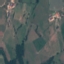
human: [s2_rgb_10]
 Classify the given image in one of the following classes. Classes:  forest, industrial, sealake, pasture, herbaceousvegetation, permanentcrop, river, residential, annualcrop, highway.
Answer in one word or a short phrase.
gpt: Pasture